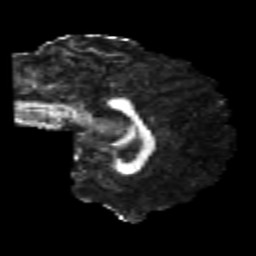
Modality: FA
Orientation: sagittal
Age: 24
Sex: male
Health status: healthy
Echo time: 0.074 s